Aerial crown-view tile of a tropical tree (Barro Colorado Island, Panama), acquired 20250512:
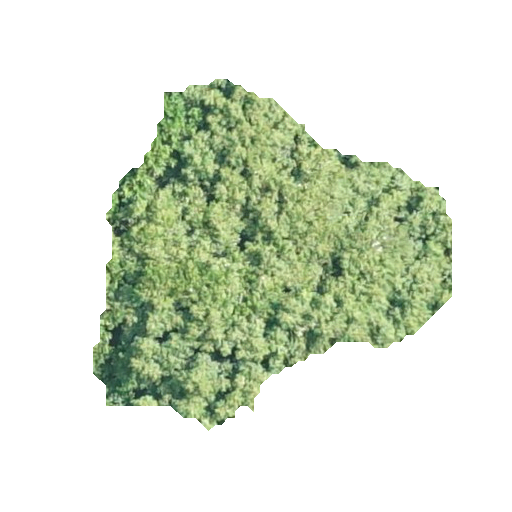
Species: Protium stevensonii
GBIF accepted scientific name: Tetragastris panamensis
Crown area: 118.964 m²